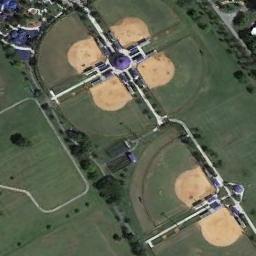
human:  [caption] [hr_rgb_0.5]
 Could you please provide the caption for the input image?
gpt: Six baseball diamonds make up a semicircle and a circle and some trees beside .

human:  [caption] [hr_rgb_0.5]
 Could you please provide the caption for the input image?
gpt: There are six baseball diamonds in the middle of grass .

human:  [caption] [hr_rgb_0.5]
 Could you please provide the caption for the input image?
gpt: There are six baseball diamonds in the grass .

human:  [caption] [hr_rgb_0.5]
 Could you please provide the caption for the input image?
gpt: Four baseball diamonds form a flower shape .

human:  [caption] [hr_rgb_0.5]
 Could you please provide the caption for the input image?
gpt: There are two baseball fields by the road .